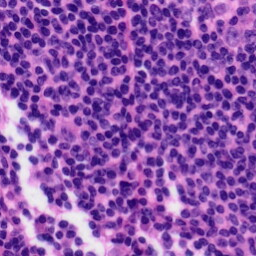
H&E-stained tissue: Tonsil